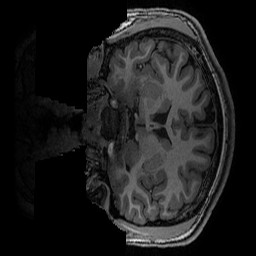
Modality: T1w
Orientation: coronal
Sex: male
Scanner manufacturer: ge
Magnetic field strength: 3 T
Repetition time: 0.007664 s
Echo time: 0.00342 s